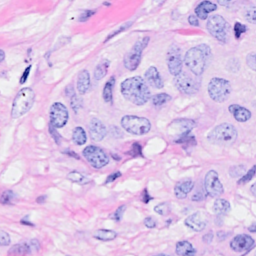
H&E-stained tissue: Breast